Question: I have a winform application. Every few seconds I check some log files, read in any new data and insert any new data into a DB.
When I run the application for around an hour 1/2, I get a 'StackOverflowException'. There was no new data in the log files for that entire period, so nothing new was added to the DB.
The code errored here...
'''
if (pictureBox == null)
{
continue;
}
if (pictureBox.InvokeRequired)
{
var toolTip = new ToolTip();
GameServer tempGameFile = gameServer;
pictureBox.Invoke(new MethodInvoker(
() => toolTip.SetToolTip(pictureBox,
string.Format(
"{0} : Last Checked: {1}; Last Updated: {2}",
tempGameFile.Name,
tempGameFile.CheckedOn.ToLongTimeString(),
tempGameFile.UpdatedOn.HasValue
?
tempGameFile.UpdatedOn.Value.ToLongTimeString()
: "-No Date Set-"))));
}
pictureBox.Image = Resources.RedButton;
'''
and the 'pictureBox.Invoke(..)' is throwing that error.
So .. i'm not sure how I can bebug this to figure out what is going on? Any suggestions?
### UPDATE
Trying the suggestions of <URL> I've started an ANTS profiler memory profile .. and having a quick look at things .. there seems to be a lot of instances of ToolTip controls.
This is a class list summary after 20 mins.

Lots of EventHandlers (am I not releasing something?)
And there's a few ToolTips also...
<URL> of a single ToolTip control graph/map .. which I don't know how to read
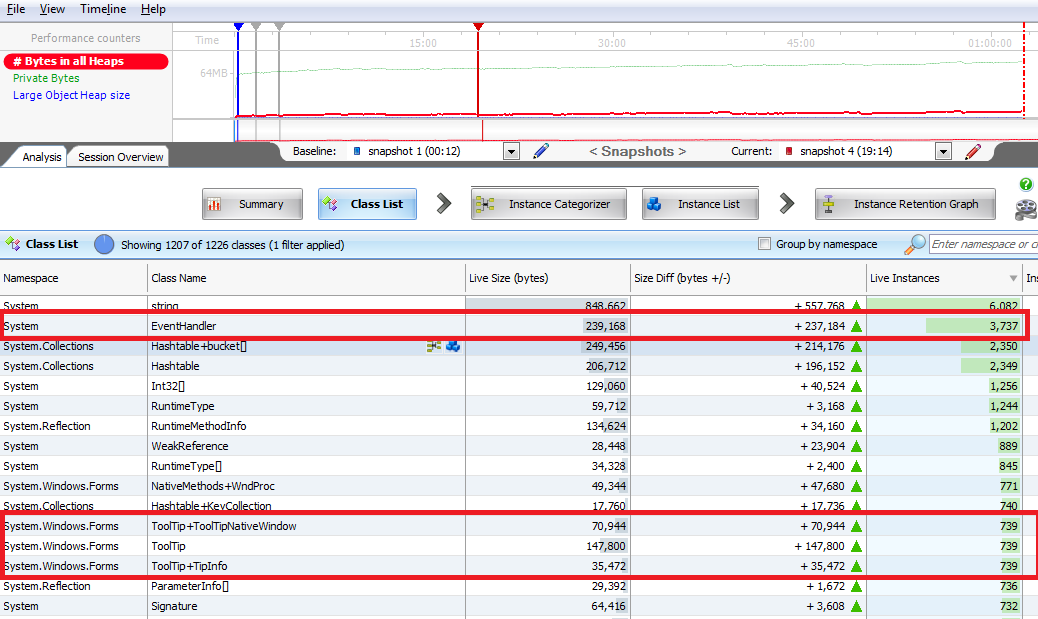
Answer: You have 2 potential issues with your code:
'var toolTip = new ToolTip();'
and
'pictureBox.Image = Resources.RedButton;'
are both called on non-UI thread. I have to <URL>.
UPDATE: try this code. Note that every statement that references any UI control needs to be marshaled using Control.Invoke:
'''
if (pictureBox == null || !pictureBox.IsHandleCreated) {
continue;
}
Action setTooltipAndImage = () => {
var toolTip = new ToolTip();
GameServer tempGameFile = gameServer;
toolTip.SetToolTip(pictureBox, string.Format(...));
pictureBox.Image = Resources.RedButton;
};
if (pictureBox.InvokeRequired) {
pictureBox.Invoke(setTooltipAndImage);
} else {
setTooltipAndImage();
}
'''
It might worth reading <URL>.